Chest X-ray:
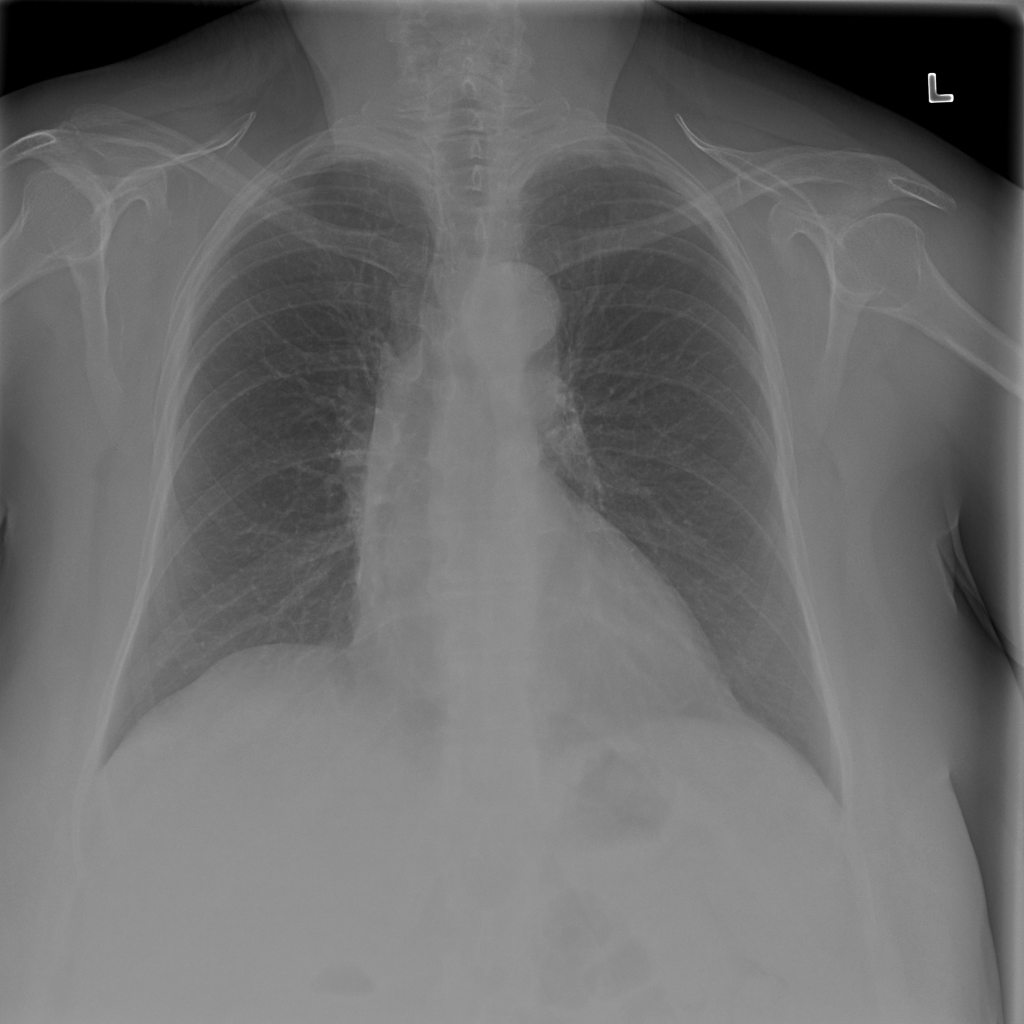
No abnormal finding: yes